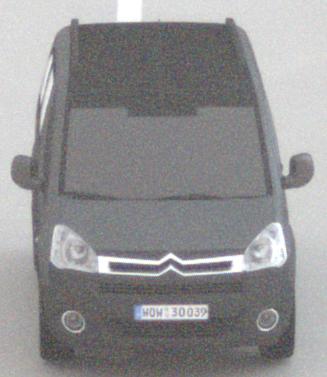
Make: Citroen
Model: Berlingo Kombi VTi 120
Detailed model: Berlingo (II) Kombi
Model produced from: 2009/12
Model produced until: 2012/03
Doors: 5
Color: gray
Road condition: dry road
Daytime: night
Contrast: low contrast